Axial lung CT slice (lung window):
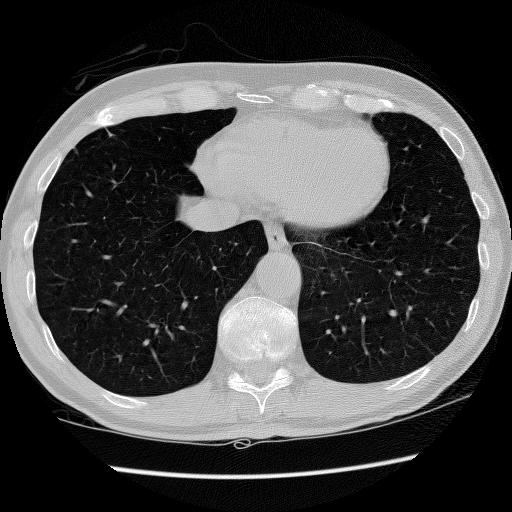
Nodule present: no